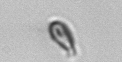
Label: Cryptophyta